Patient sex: M
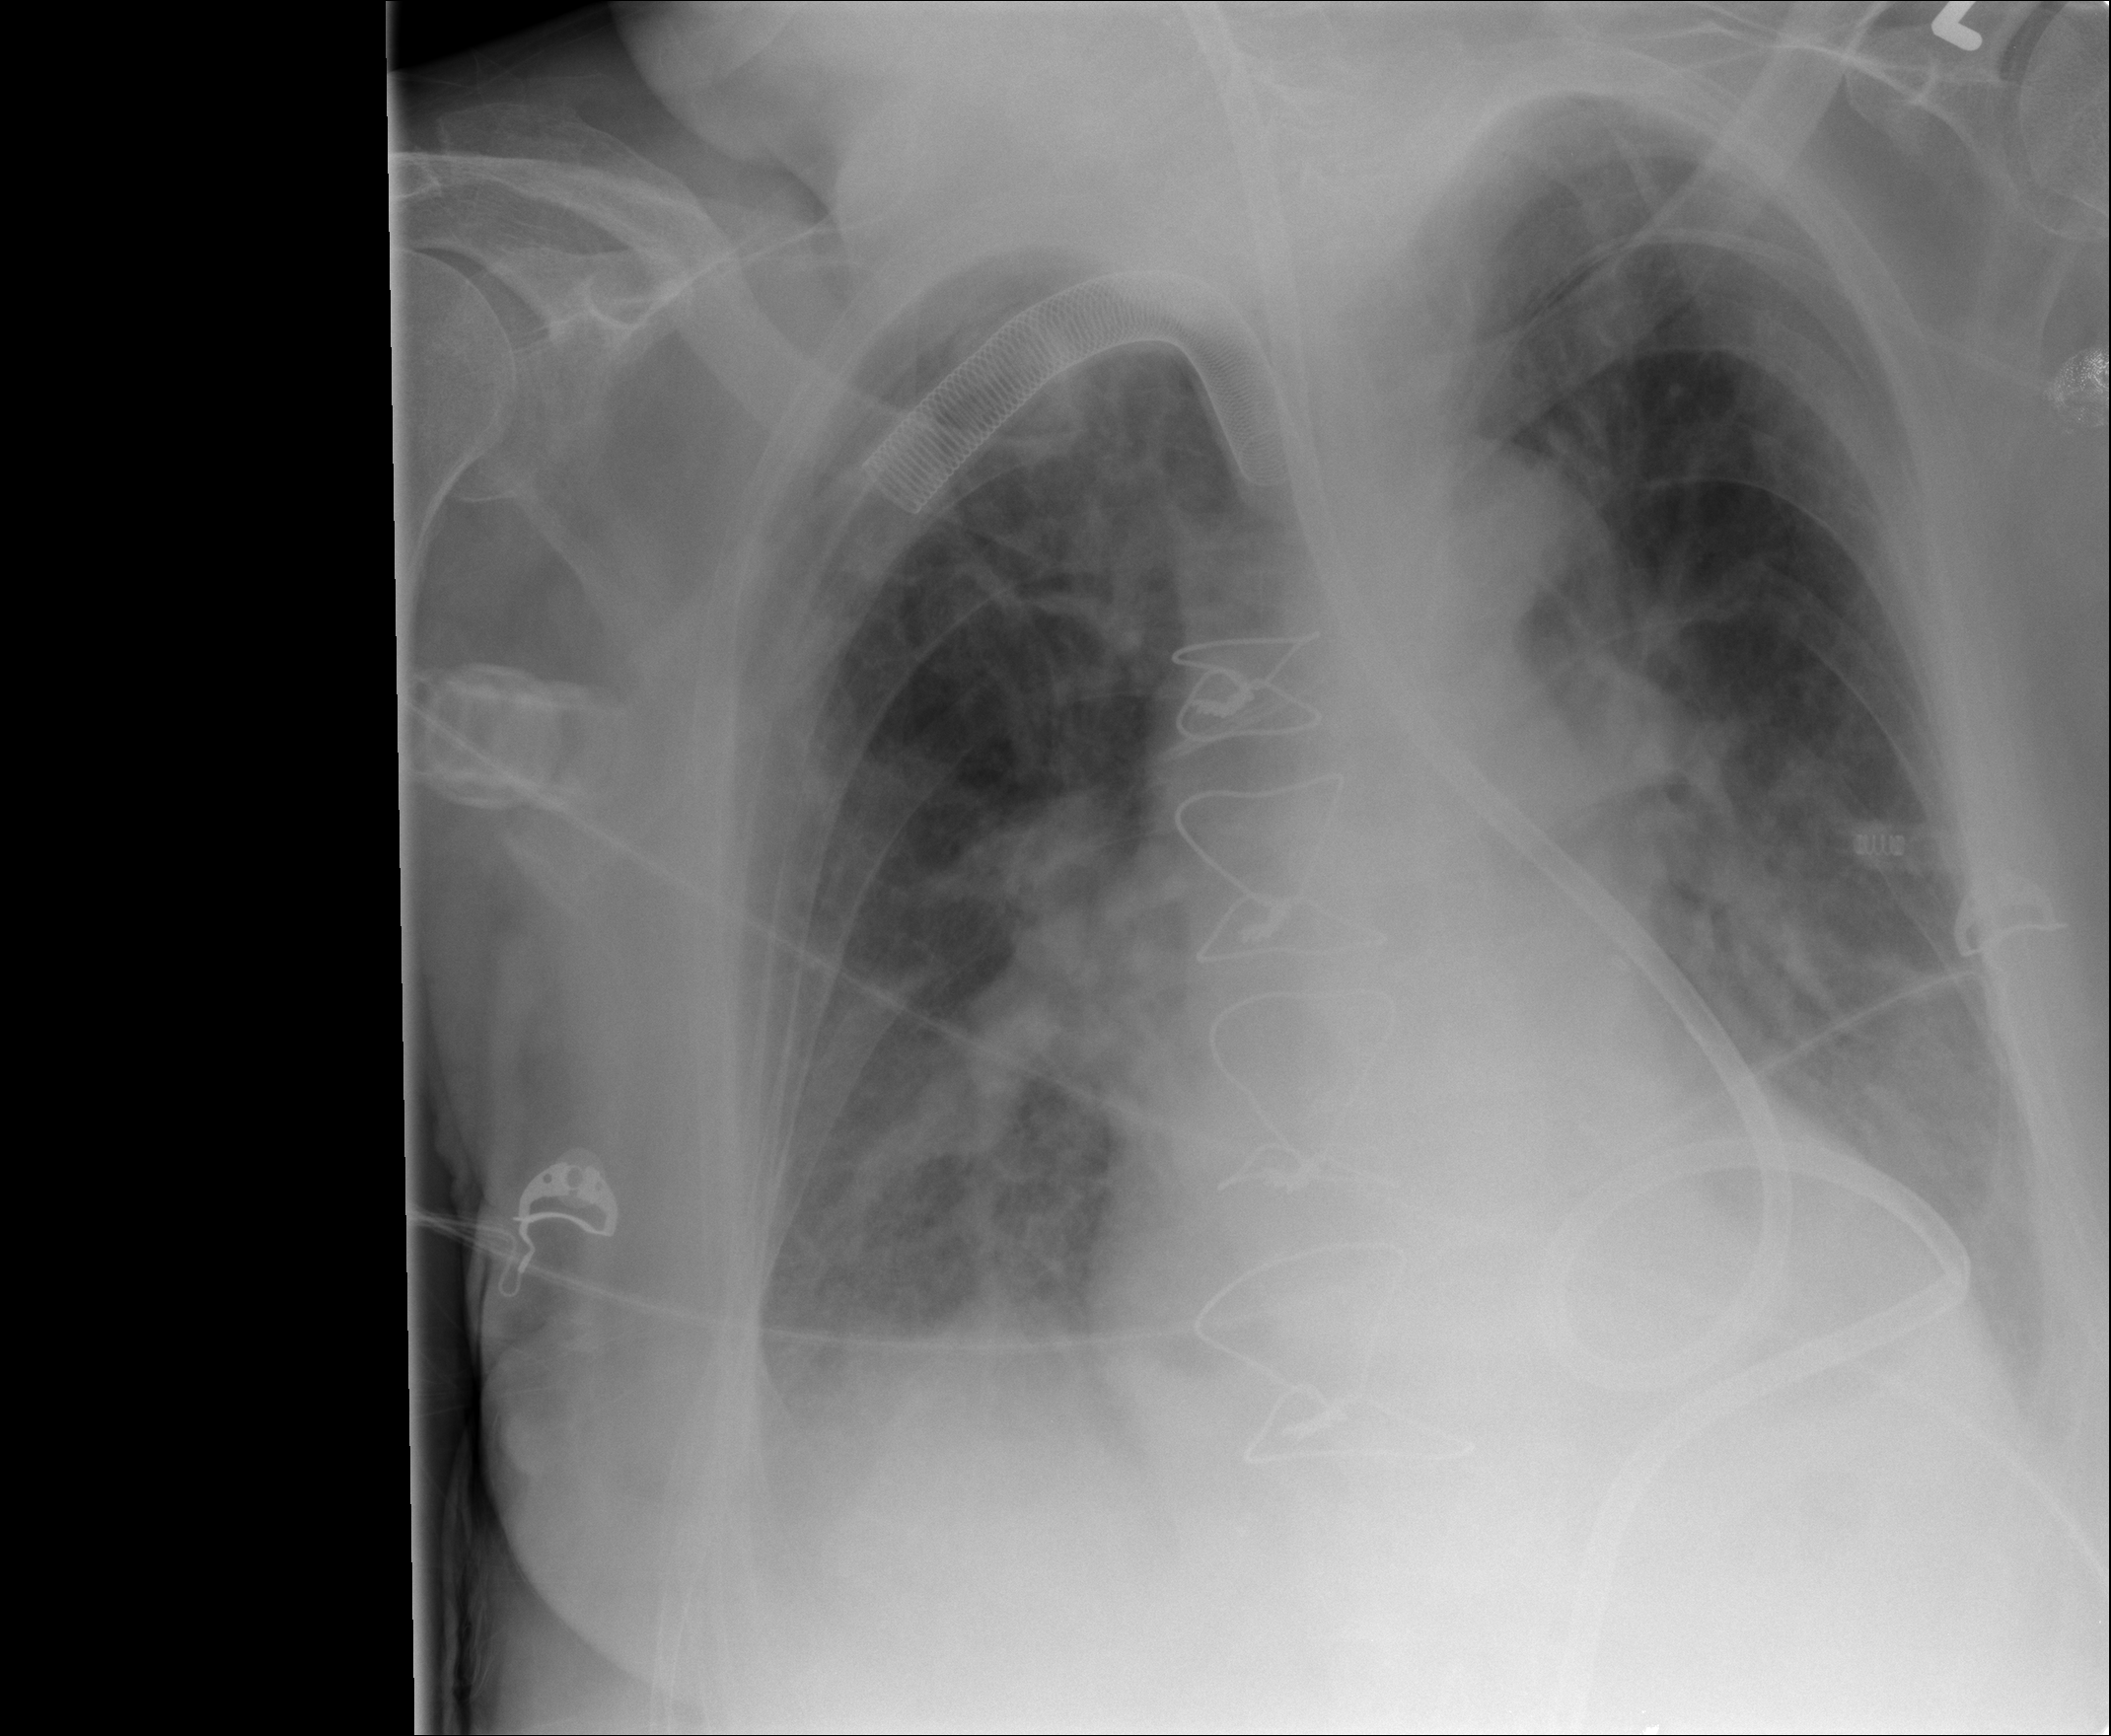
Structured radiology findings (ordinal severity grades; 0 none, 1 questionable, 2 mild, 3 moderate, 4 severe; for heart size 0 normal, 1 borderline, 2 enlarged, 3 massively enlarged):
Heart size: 2
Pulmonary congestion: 2
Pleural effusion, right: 2
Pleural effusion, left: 2
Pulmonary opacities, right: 2
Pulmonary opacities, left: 2
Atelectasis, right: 2
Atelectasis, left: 3